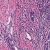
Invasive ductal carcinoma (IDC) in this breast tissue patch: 1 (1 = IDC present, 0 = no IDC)